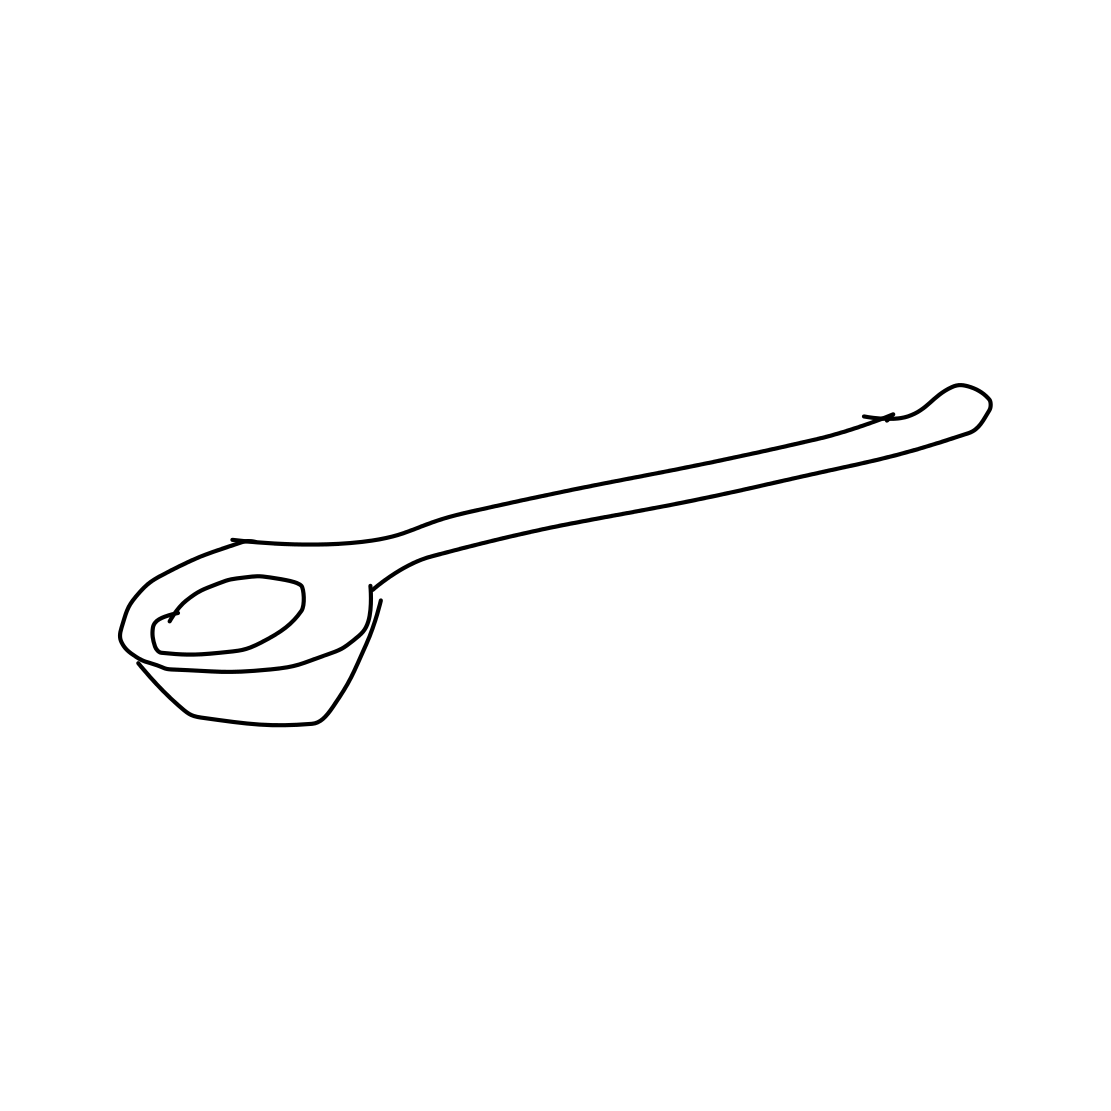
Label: spoon